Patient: sex M, age 25
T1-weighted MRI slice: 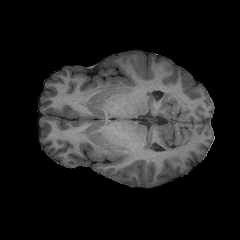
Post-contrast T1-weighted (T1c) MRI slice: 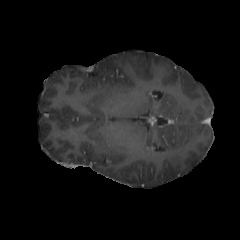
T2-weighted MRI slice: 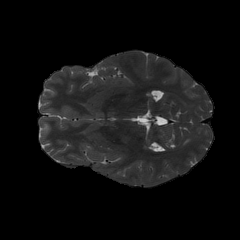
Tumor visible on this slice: no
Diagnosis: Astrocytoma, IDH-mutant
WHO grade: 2